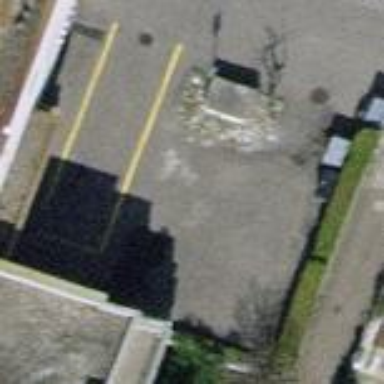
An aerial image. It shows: Parking area with surface.